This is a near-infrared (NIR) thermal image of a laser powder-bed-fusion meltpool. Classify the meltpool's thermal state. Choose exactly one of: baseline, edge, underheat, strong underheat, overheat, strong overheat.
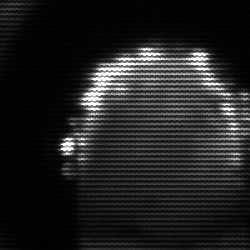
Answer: baseline